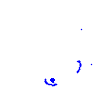
Particle: kaon